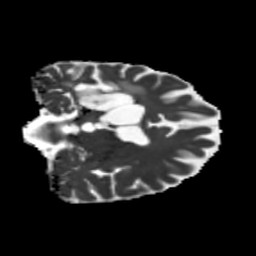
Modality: MD
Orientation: coronal
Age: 68
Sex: female
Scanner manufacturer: siemens
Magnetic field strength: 3 T
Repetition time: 5.25 s
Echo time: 0.08 s